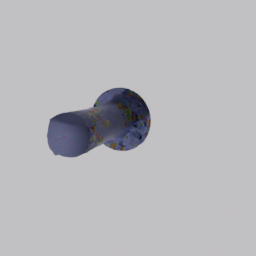
Label: nature